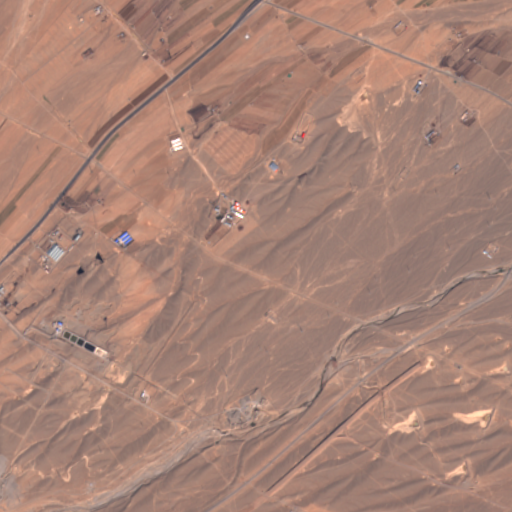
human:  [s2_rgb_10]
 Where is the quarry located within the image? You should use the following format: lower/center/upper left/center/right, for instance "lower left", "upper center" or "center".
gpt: The quarry is located in the lower center of the image.
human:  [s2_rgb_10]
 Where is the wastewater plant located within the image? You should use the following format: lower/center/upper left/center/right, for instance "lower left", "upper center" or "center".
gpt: The wastewater plant is located in the lower left of the image.
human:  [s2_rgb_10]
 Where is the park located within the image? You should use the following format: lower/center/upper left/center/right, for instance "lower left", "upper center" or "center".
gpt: There is no park in the image.